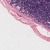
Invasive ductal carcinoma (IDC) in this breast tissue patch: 0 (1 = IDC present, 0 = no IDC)